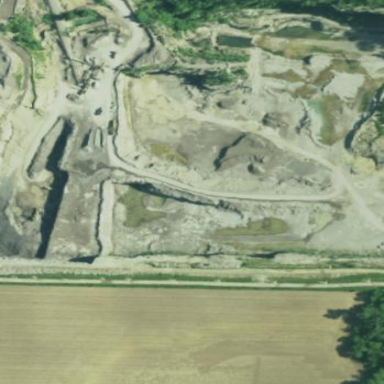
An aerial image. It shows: Quarry area marked as mine.